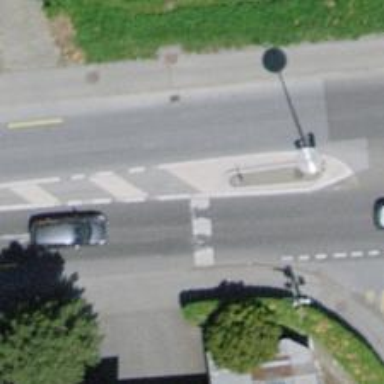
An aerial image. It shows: Marked footway crossing with island in the middle.